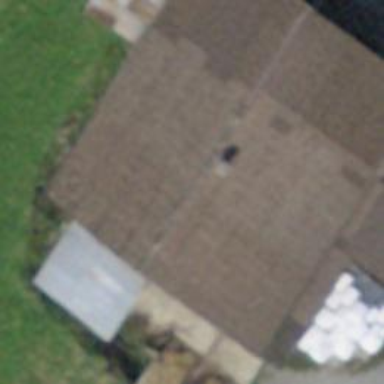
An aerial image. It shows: Barn.